Question: I am using codeigniter, i want to make elfinder upload path to be dynamic for every id.
my folder hierarchy is like this:

my elfinder opts :
'''
$idce = $_GET['id_c'];
$client_code = $this->db->select('client_code')
->get_where('tb_clients', array('id_c' => $idce))
->row()
->client_code;
$tval = $this->db->select('tanggal_valuasi')
->get_where('tb_clients', array('id_c' => $idce))
->row()
->tanggal_valuasi;
$opts = array(
// 'debug' => true,
'roots' => array(
array(
'driver' => 'LocalFileSystem',
'path' => './upload/'.$client_code.'./proposal/',
'startPath' =>'./storage/'.$client_code.'./proposal/',
'URL' => site_url('storage').'/'.$client_code.'/'.'proposal/',
'attributes' => array(
array( // hide readmes
'pattern' => '/.quarantine'.'/',
// 'read' => false,
// 'write' => false,
'hidden' => true,
// 'locked' => false
) ,
array( // restrict access to png files
'pattern' => '/.tmb'.'/',
// 'read' => false,
// 'write' => false,
'hidden' => true,
// 'locked' => false
)
) ,
'uploadDeny' => array(
'text/php',
'text/x-php',
'application/php',
'application/x-php',
'application/x-httpd-php',
'application/x-httpd-php-source',
'text/html',
'text/css',
'text/js',
'application/js',
'application/x-javascript',
'application/javascript',
'application/ecmascript',
'text/javascript',
'text/ecmascript',
'application/octet-stream'
) ,
'disabled' => array(
'rename'
) ,
)
)
);
$this->load->library('elfinder_lib', $opts);
}
'''
this is my javascript calling elfinder:
'''
<script src="<?php echo base_url('asset/elfinder/js/elfinder.full.js');?>">
</script>
<!-- elFinder initialization (REQUIRED) -->
<script type="text/javascript" charset="utf-8">
$().ready(function() {
var elf = $('#elfinder').elfinder({
customData : {'id_c': document.getElementById('id_c').value},
defaultView : 'list',
url : '<?= base_url(); ?>admin/proposal_contract/elfinder_init',
'enter code here'// connector URL (REQUIRED)
uiOptions: {
toolbar : [
// toolbar configuration
['back', 'forward'],
['reload'],
['home', 'up'],
['upload'],
['open'],
['info'],
['copy', 'cut', 'paste'],
]
}
}).elfinder('instance');
});
</script>
'''
the result is elfinder showing the right folder that i want which is under '(client_code)/proposal' folder, but when i try to upload file, the uploaded file is not appear in 'proposal' folder. instead appear in root folder 'mysite/proposal'. so it seems elfinder cannot read my dynamic variable to be path
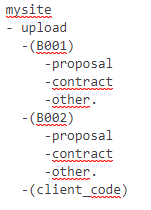
Answer: ok, finally i can get this straight..
turns out that i just need to add 'requestType : POST', so elfinder can recognize the custom data.
'''
<!-- elFinder initialization (REQUIRED) -->
<script type="text/javascript" charset="utf-8">
$().ready(function() {
var elf = $('#elfinder').elfinder({
customData : {'id_c': document.getElementById('id_c').value},
defaultView : 'list',
requestType : post,
url : '<?= base_url(); ?>admin/proposal_contract/elfinder_init',
'enter code here'// connector URL (REQUIRED)
uiOptions: {
toolbar : [
// toolbar configuration
['back', 'forward'],
['reload'],
['home', 'up'],
['upload'],
['open'],
['info'],
['copy', 'cut', 'paste'],
]
}
}).elfinder('instance');
});
'''
The AJAX request type. Available choices are post and get.